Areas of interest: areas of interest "Commercial service"
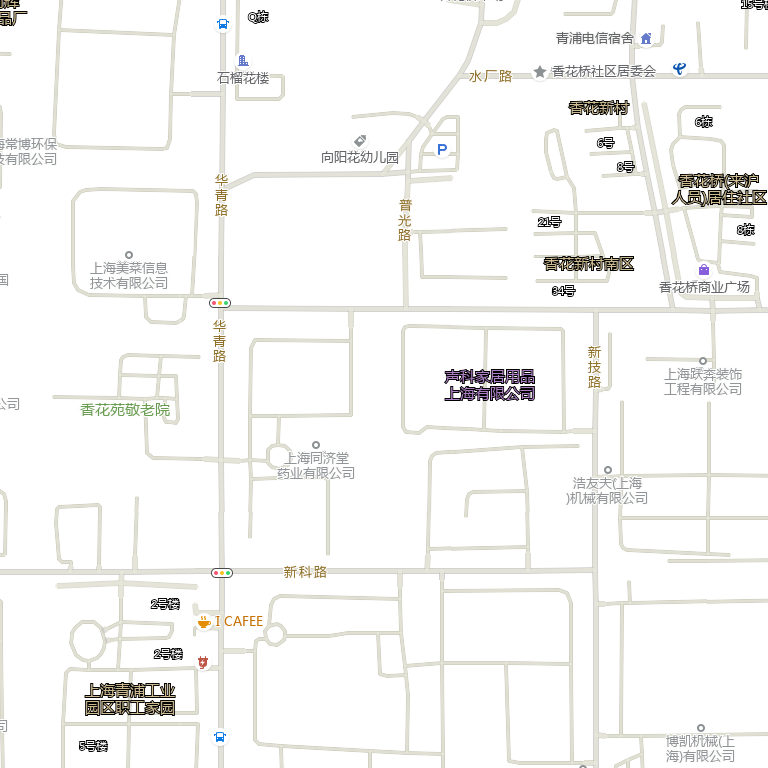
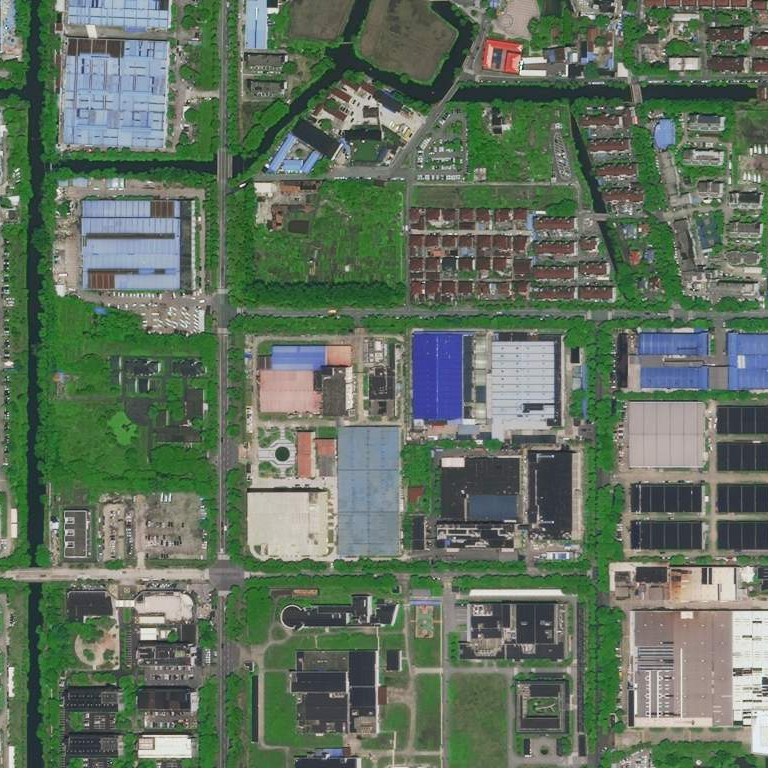